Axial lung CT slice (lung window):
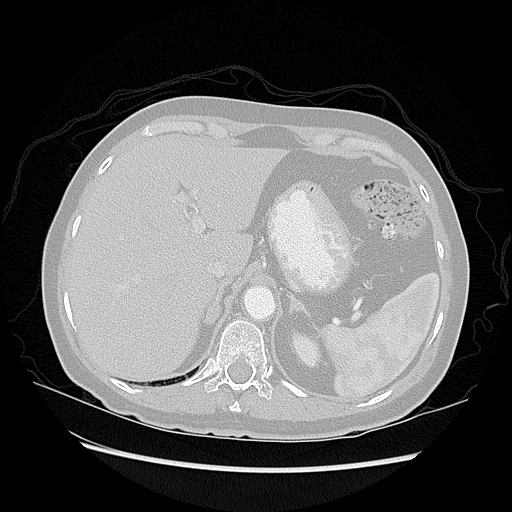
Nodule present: no